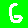
Digit: 6